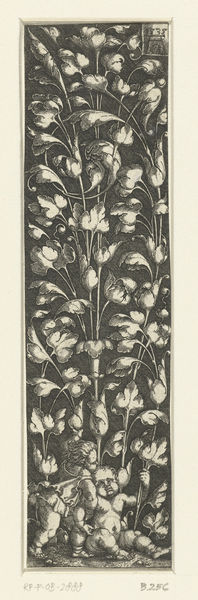
Titel: Bladranken met twee kinderen
Künstler: Heinrich Aldegrever
Standort: Amsterdam
Institution: Rijksmuseum
Schlagwörter: column, white, black, dark, gray, grey, painting, sitting, flowers, japanese, pattern, print, plant, flower, angels, nature, child, plants, drawing, paper, black and white, decoration, frame, ornament, color, etching, writing, children, small, cherub, cherubs, cupid, cupids, putti, leaves, rectangle, signature, floral, rose, leaf, long, shading, lithograph, baby, bud, leave, standing, border, vine, tall, art deco, stem, babies, press, foliage, infant, fat, holding, framed, grotesque, flora, number, woodblock, infants, printmaking, petal, petals, deco, patterned, buds, stems, helping, stylised, punti, 1838, b25c